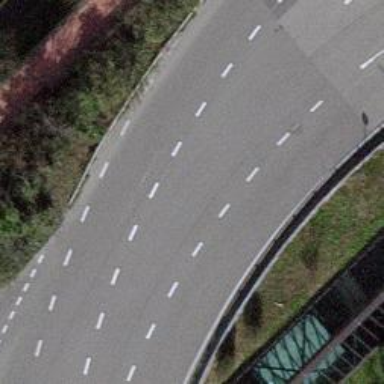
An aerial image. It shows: Road with traffic signals.